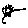
Label: sun